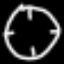
Label: clock